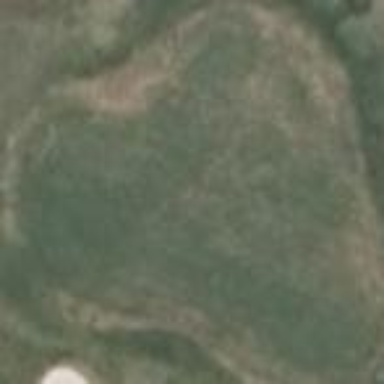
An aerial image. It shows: Golf green.